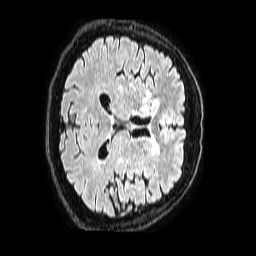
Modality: FLAIR
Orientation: axial
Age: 72
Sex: female
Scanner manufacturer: philips
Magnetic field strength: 1.5 T
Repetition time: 4.8 s
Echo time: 0.3 s